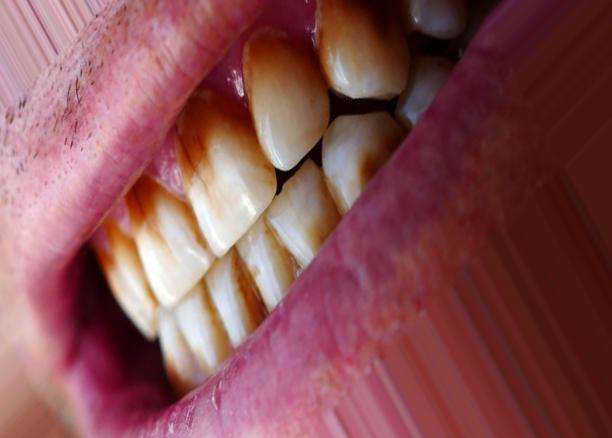
Condition: Tooth Discoloration